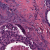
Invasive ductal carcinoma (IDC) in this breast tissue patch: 0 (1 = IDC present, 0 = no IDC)